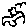
Label: bird